Question: I am depth only rendering scene to different frame buffer, the problem is a bit hard to explain but as you can see in the image the depth map it is actually suffering from grid like artifacts. Do you have any idea what can be the source of this ?
here is the code for fb creation:
'''
self.shadowTexture = glGenTextures(1);
glBindTexture( GL_TEXTURE_2D, self.shadowTexture);
glTexParameteri(GL_TEXTURE_2D, GL_TEXTURE_MIN_FILTER, GL_LINEAR);
glTexParameteri(GL_TEXTURE_2D, GL_TEXTURE_MAG_FILTER, GL_LINEAR);
glTexParameterf( GL_TEXTURE_2D, GL_TEXTURE_WRAP_S, GL_CLAMP );
glTexParameterf( GL_TEXTURE_2D, GL_TEXTURE_WRAP_T, GL_CLAMP );
glTexImage2D( GL_TEXTURE_2D, 0, GL_DEPTH_COMPONENT, w, h, 0, GL_DEPTH_COMPONENT, GL_UNSIGNED_BYTE, None);
glBindTexture( GL_TEXTURE_2D, 0);
self.fbo = glGenFramebuffers(1)
glBindFramebuffer(GL_FRAMEBUFFER_EXT, self.fbo)
glDrawBuffer(GL_NONE);
glReadBuffer(GL_NONE);
glFramebufferTexture2DEXT(GL_FRAMEBUFFER_EXT, GL_DEPTH_ATTACHMENT_EXT,GL_TEXTURE_2D, self.shadowTexture, 0);
'''

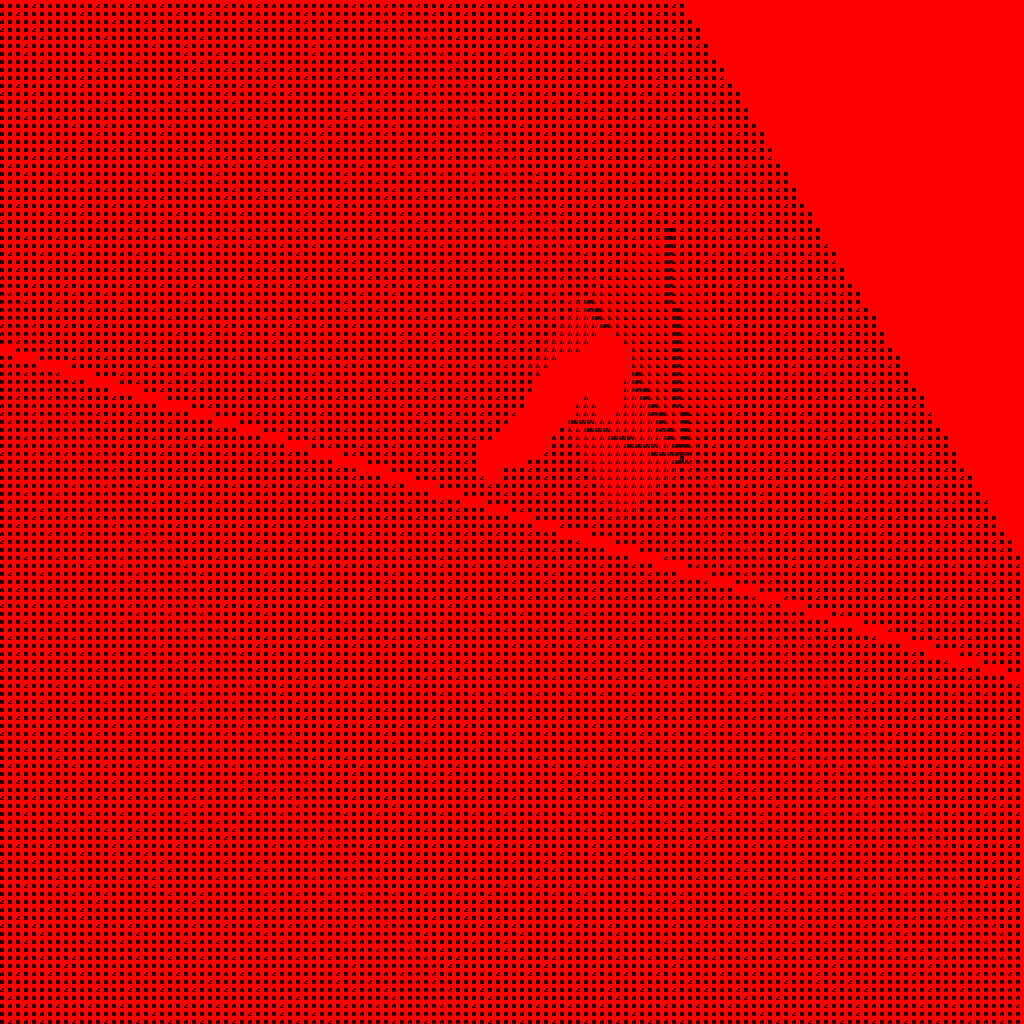
Answer: Your problem most likely comes from the fact that your projection matrix has too much seperation between near and far planes (meaning close together pixels are suffering floating point accuracy issues). Shrink the gap between the 2 planes and that should solve your Z-fighting issues.